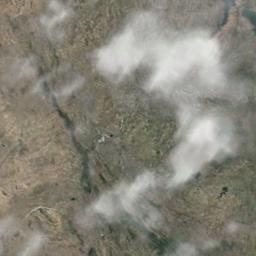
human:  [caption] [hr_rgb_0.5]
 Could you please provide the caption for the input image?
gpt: The white cloud is above bare land .

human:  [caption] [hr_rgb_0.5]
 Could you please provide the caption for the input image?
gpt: White clouds on khaki ground .

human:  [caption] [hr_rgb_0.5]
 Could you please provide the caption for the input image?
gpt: There was a little white cloud floating above the hill .

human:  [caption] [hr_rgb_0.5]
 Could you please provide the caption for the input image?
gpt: The stratus clouds are located above the wasteland .

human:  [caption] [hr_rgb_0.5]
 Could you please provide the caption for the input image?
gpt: There are gauzy clouds over a brown plain .